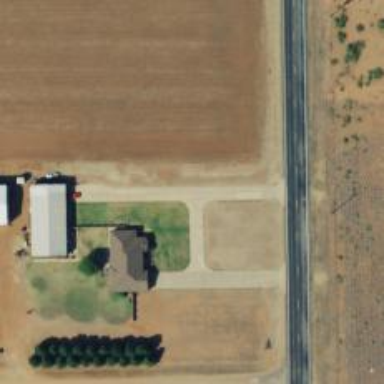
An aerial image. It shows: Driveway.